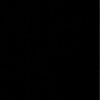
Label: dusty